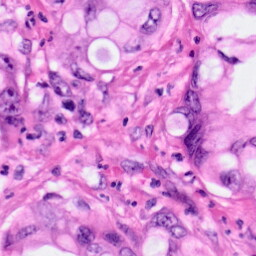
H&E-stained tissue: Pancreatic